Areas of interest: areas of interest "Liyuan Stone Market"
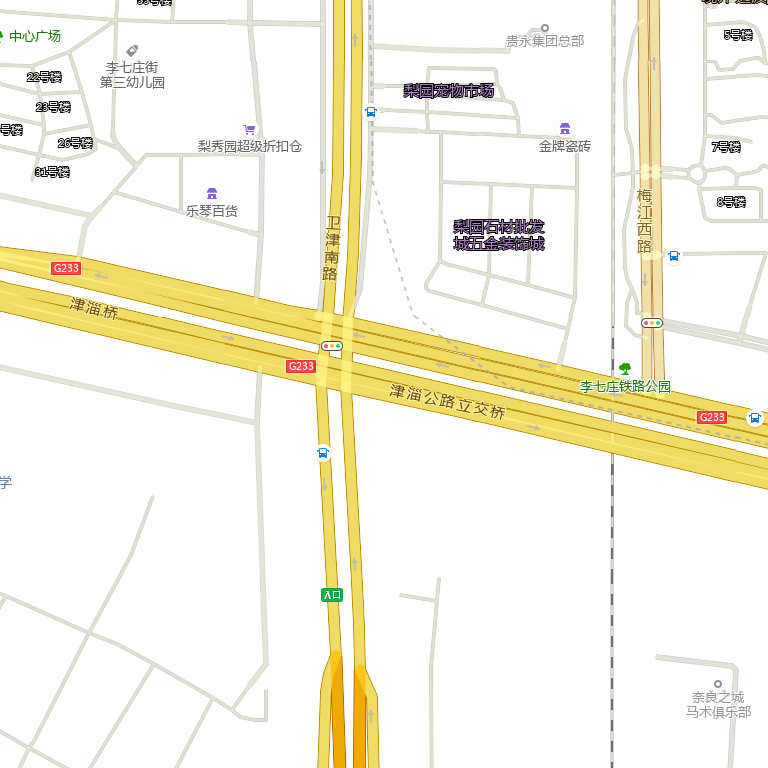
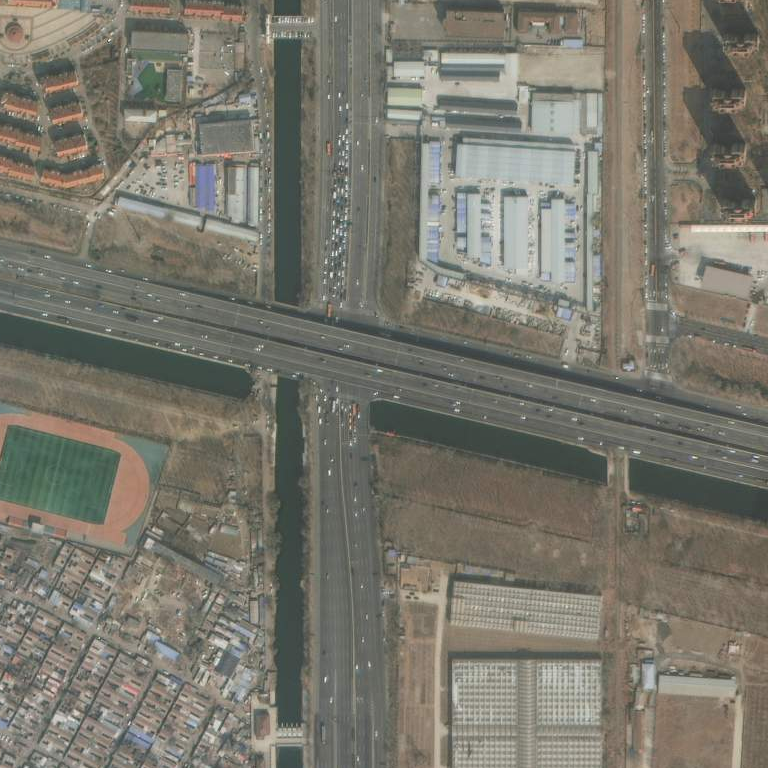